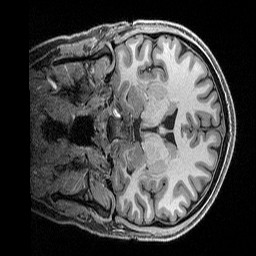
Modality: T1w
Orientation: coronal
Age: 26
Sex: male
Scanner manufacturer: siemens
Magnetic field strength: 3 T
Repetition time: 2.5 s
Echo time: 0.00296 s